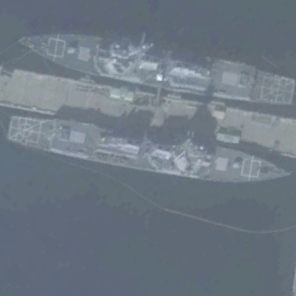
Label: destroyer